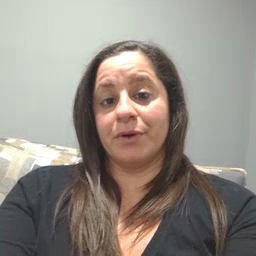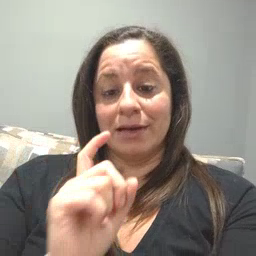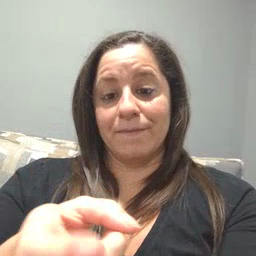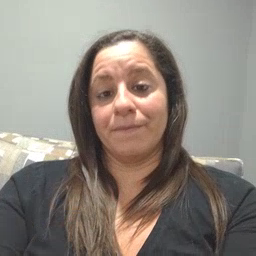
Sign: gift